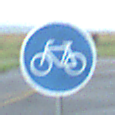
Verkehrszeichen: Radweg
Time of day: Midday
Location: Outdoor (Suburban)
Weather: Overcast
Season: NotSpecified
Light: Natural